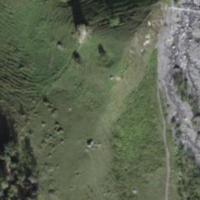
EUNIS habitat code: 24
Species observed at this site:
Motacilla cinerea
Epipactis atrorubens
Phoenicurus ochruros
Saxifraga aizoides
Petasites hybridus
Chamaenerion dodonaei